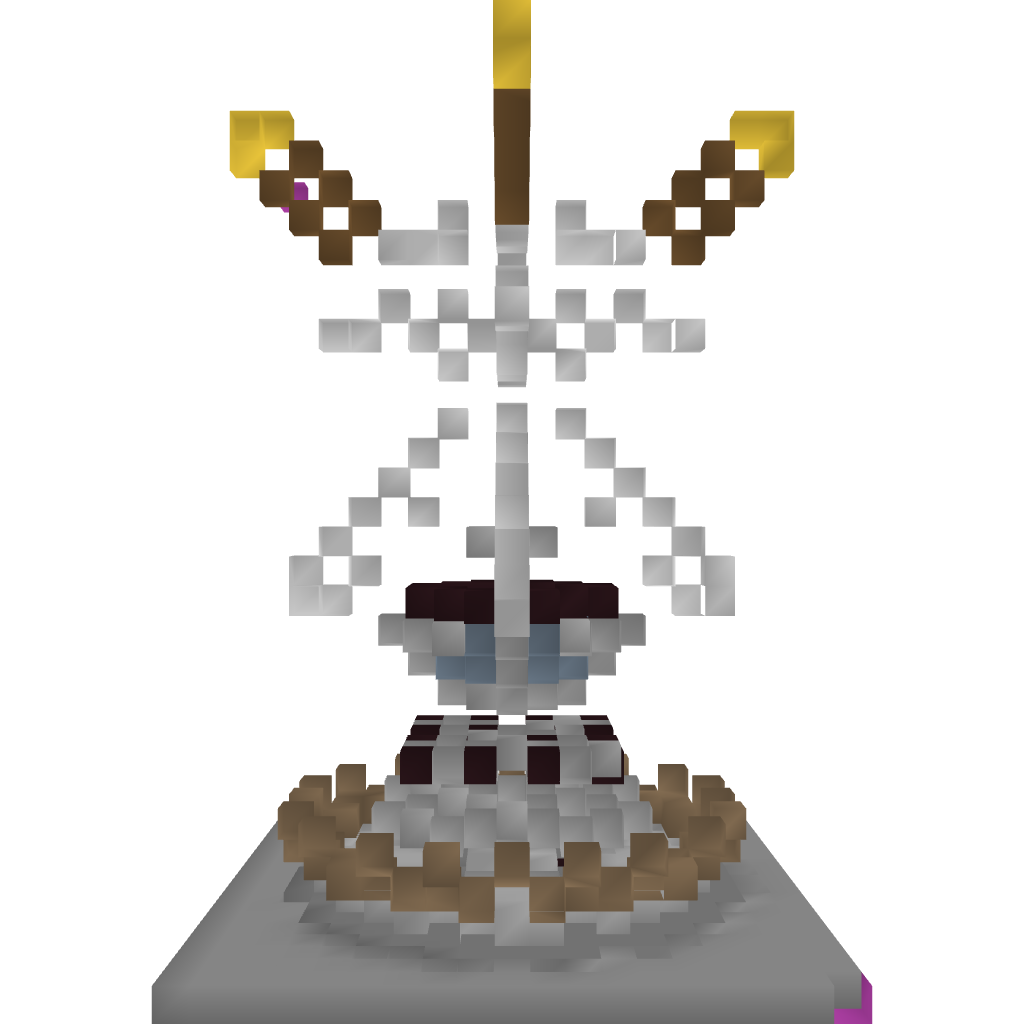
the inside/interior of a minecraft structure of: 4 Sword Fountain